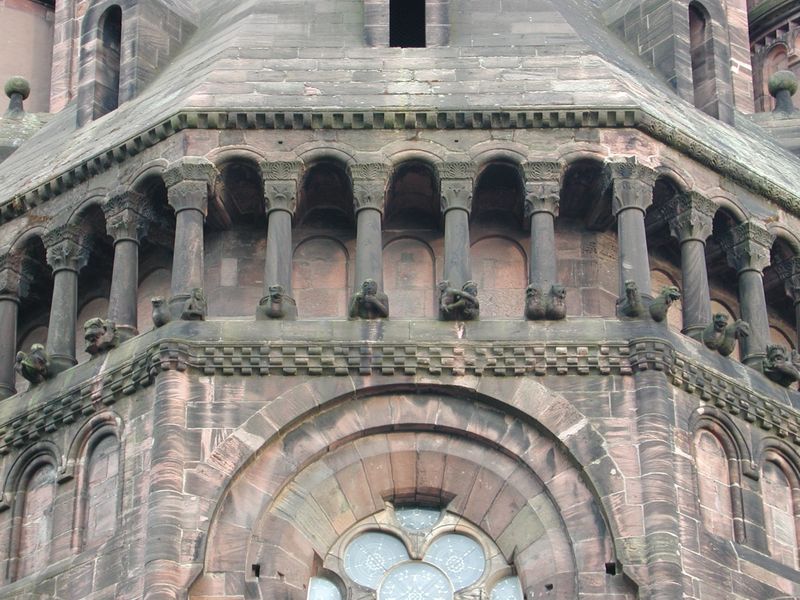
Titel: Dom St. Peter und Paul in Worms
Standort: Worms, Dom (EU - D - RP)
Schlagwörter: blume, braun, fenster, grau, schwarz, säule, säulen, dach, gebäude, tiere, rahmen, sockel, stein, kirche, rosa, bogen, mauer, ziegel, figuren, detail, ornamente, galerie, bögen, gang, dom, kapitelle, kathedrale, gesims, löwen, sandstein, rosette, apsis, wasserspeier, sakralbau, säulengang, romanisch, skulptuen, schieffer